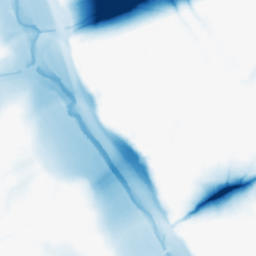
Category: morphological
Decomposition family: morphological
Decomposition parameters: operation: closing
size: 50
Upsampling method: cubic_mitchell
Upsampling parameters: scale: 2
Upsampling scale: 2